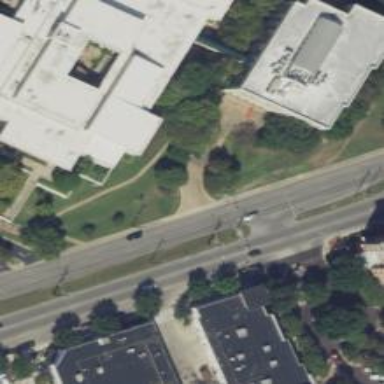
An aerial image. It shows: Footway located on traffic island.